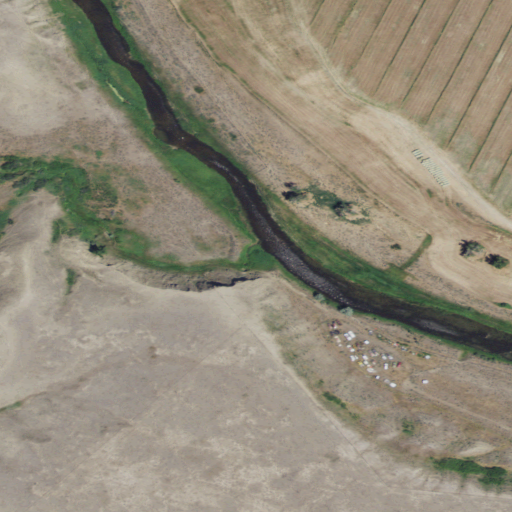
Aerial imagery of valley in Montana named Link Coulee containing grassland, shrub, cultivated crops, woody wetlands, and herbaceous wetlands